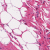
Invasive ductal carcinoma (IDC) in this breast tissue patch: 0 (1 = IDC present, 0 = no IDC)